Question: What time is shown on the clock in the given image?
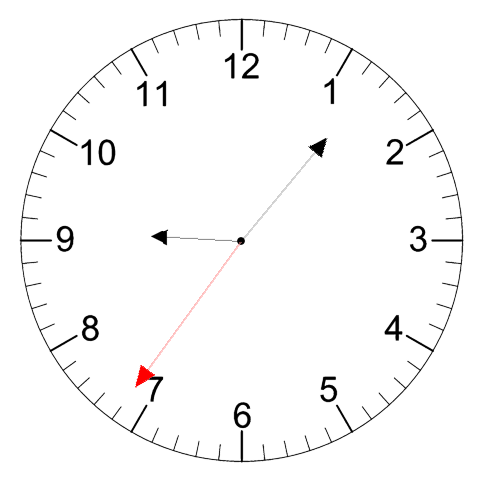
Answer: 09:06:36